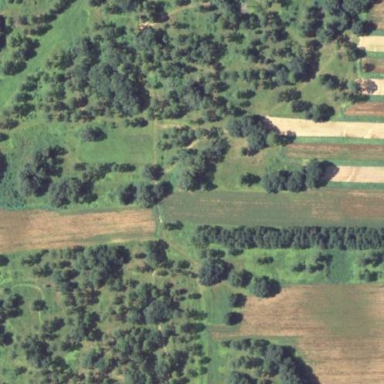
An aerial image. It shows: Orchard.